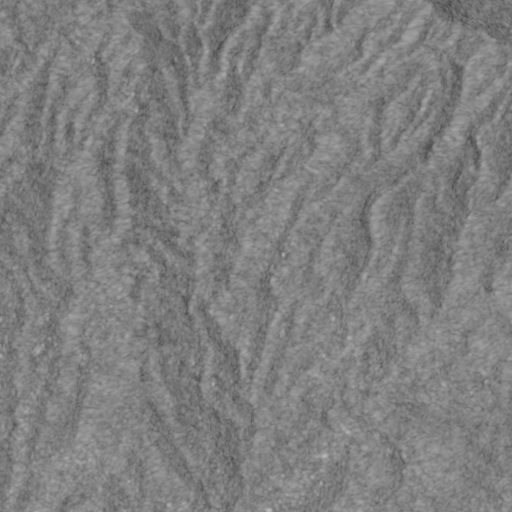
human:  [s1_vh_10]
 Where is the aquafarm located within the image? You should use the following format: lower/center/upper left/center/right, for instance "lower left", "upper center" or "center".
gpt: The aquafarm is located in the lower left of the image.
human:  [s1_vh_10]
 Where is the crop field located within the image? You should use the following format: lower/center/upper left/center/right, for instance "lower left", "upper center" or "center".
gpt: The crop field is located in the lower left of the image.
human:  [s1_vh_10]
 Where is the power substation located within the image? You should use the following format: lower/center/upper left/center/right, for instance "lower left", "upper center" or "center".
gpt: The power substation is located in the lower left of the image.
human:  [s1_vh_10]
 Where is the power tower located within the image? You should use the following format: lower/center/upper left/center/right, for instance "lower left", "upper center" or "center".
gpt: The power tower is located in the lower left of the image.
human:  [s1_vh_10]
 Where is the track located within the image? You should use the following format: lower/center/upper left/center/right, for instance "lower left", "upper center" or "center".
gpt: There is no track in the image.

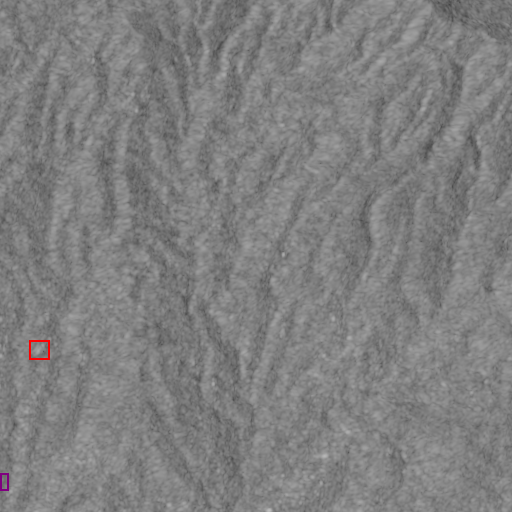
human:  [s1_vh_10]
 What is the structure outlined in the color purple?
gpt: The structure outlined in purple is a crop field.
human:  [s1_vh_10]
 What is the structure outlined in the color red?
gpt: The structure outlined in red is a power substation.
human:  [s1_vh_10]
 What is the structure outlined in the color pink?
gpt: There is no pink outline.